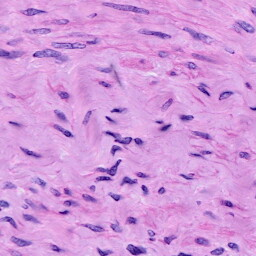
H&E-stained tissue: Cervix